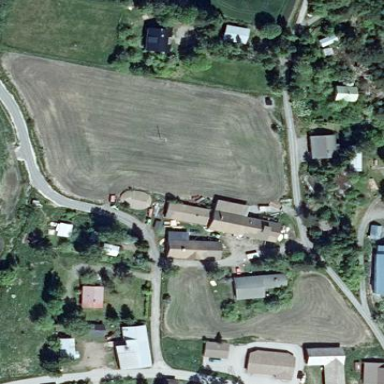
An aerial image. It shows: Farmyard area.